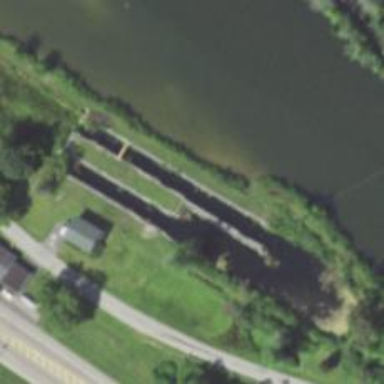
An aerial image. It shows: Lock gate on waterway.